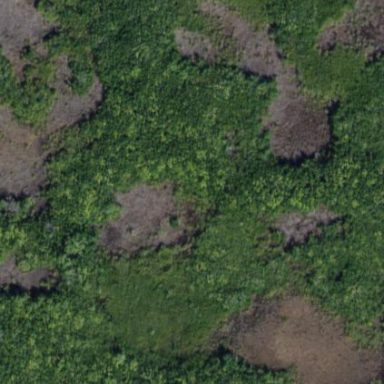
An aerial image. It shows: Saltmarsh wetland featuring plant community of Saltwater Marshes/Halophytic Herbaceous Prairie.